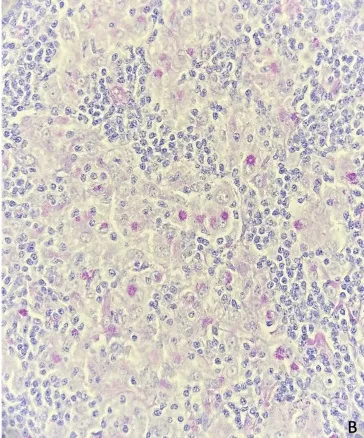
Anatomopathological study of lymph node. (B) Histochemical examination revealed threadlike structures, resembling bacilli, located intrahistiocytically, and these structures tested positive for PAS (Periodic Acid-Schiff) and PAS-diastase. No morphological or immunohistochemical evidence of neoplastic tissue was identified. . Images kindly provided by Dr. Joaquim Tinoco (Anatomical Pathology Service of Hospital Prof. Doutor Fernando Fonseca).
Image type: pathology (pas)